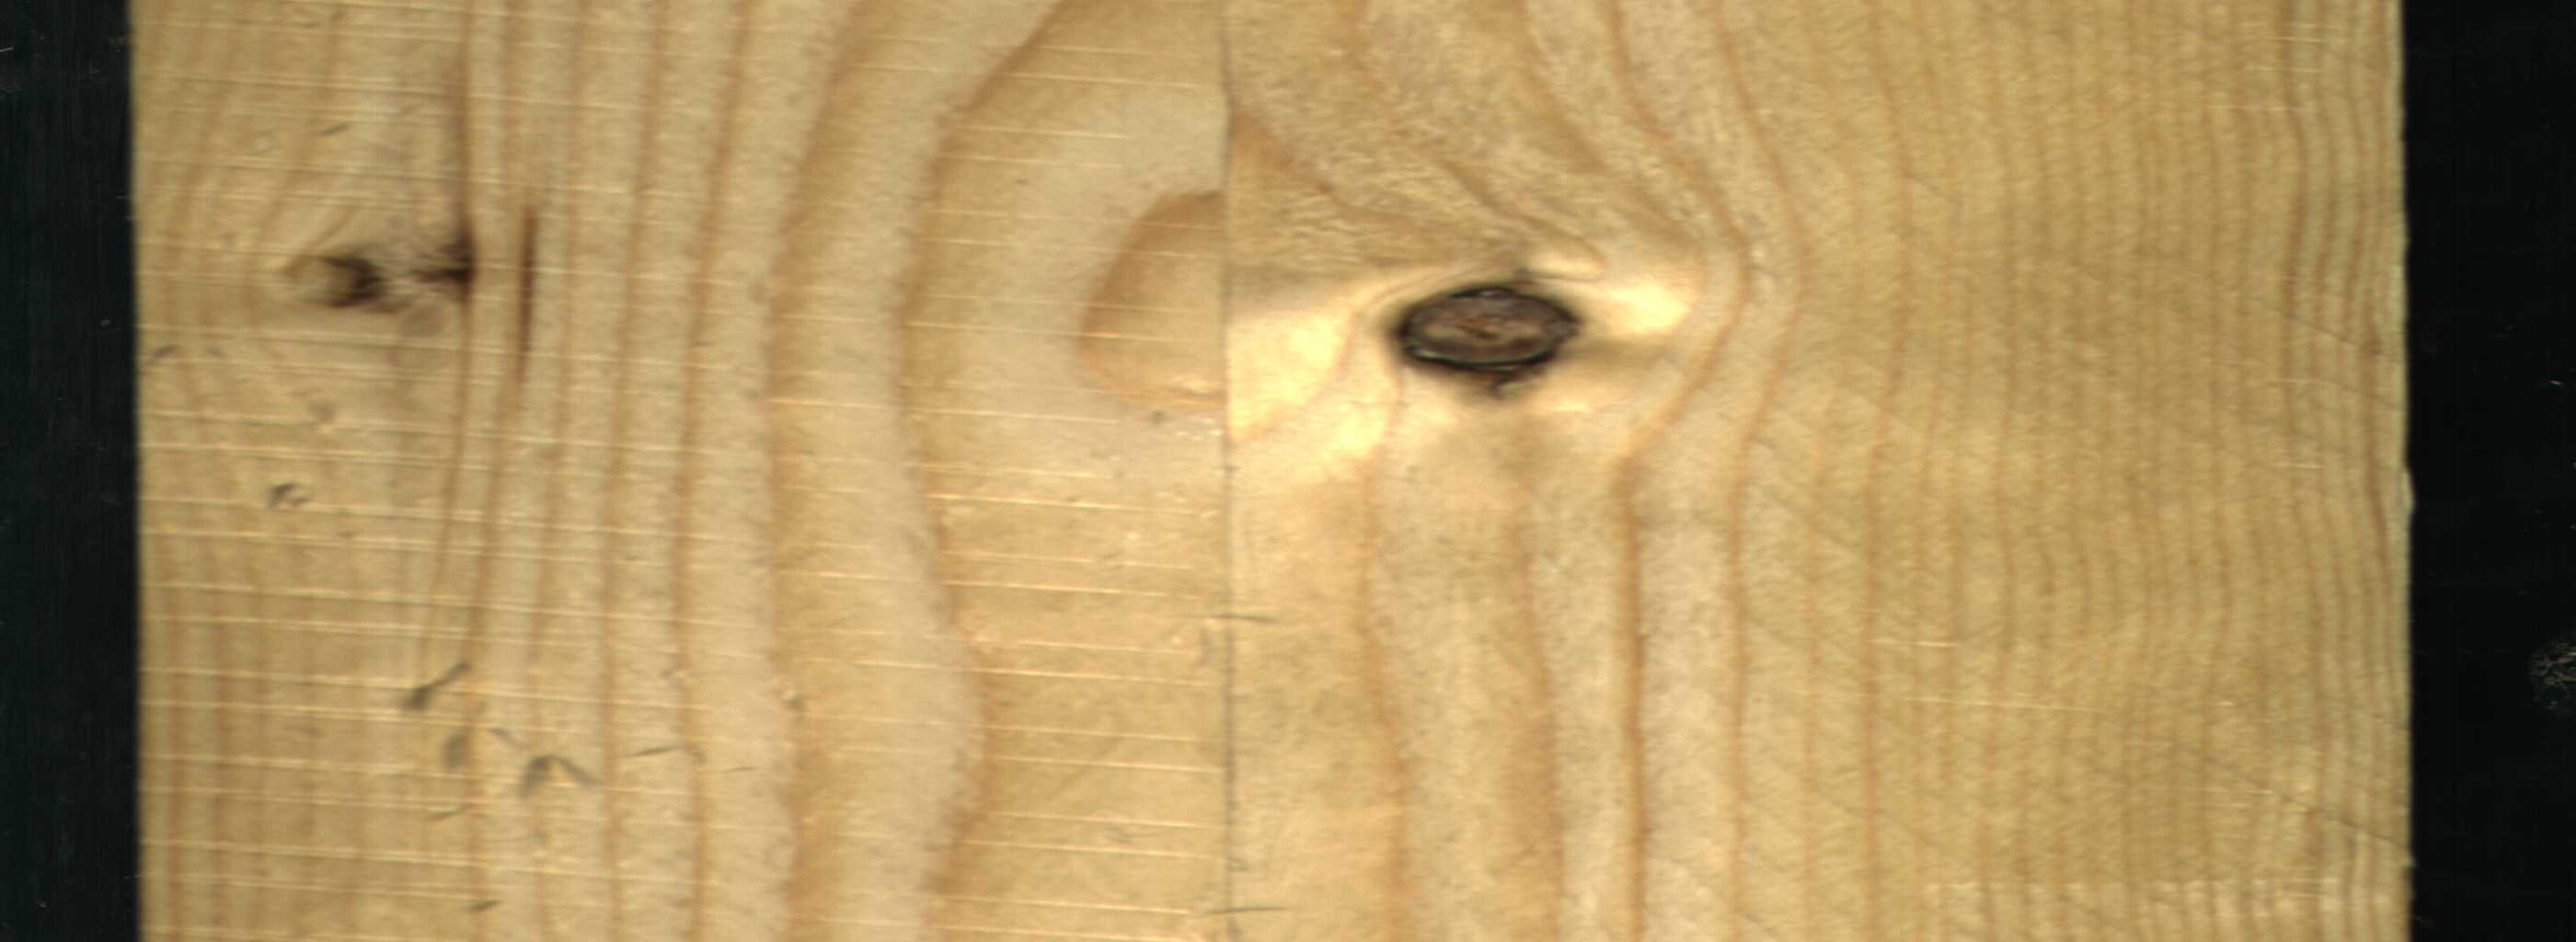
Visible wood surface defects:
resin
resin
resin
Dead_Knot